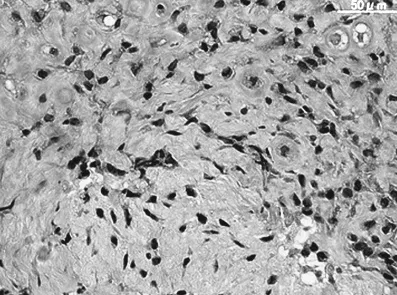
Case 2. Needle biopsy of the left iliac spine showed polygonal cells with hyperchromatic nuclei. The stroma consisted of chondroid and osteoid tissues.
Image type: pathology (h&e)